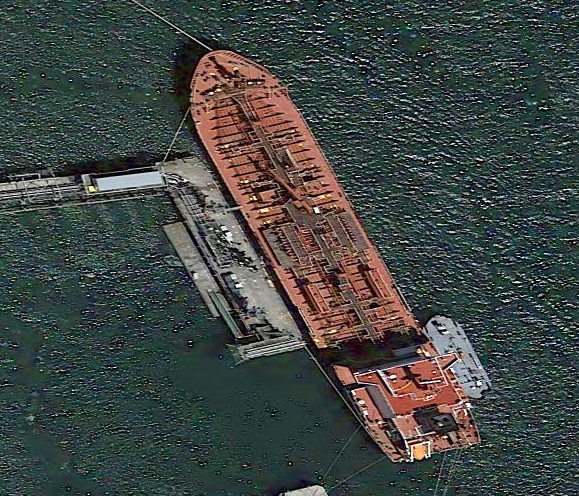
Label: Tank_ship